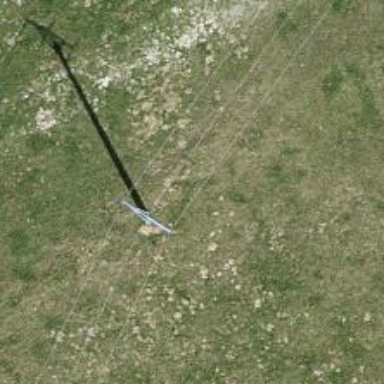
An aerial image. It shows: Power pole.